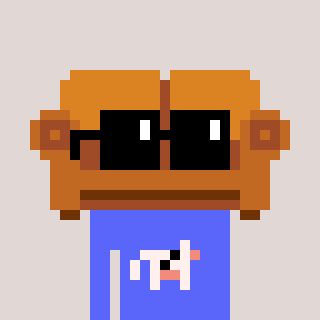
a pixel art character with square black sunglasses, a couch-shaped head and a purple-colored body on a warm background